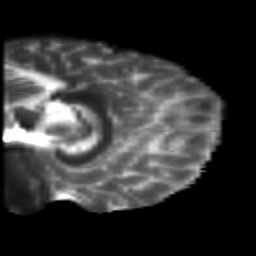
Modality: T2w
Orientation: sagittal
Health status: healthy
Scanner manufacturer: siemens
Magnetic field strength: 3 T
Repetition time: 10 s
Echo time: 0.092 s